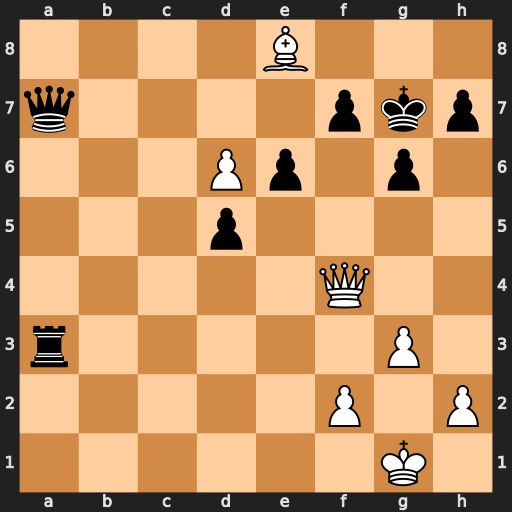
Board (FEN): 4B3/q4pkp/3Pp1p1/3p4/5Q2/r5P1/5P1P/6K1
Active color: w
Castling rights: -
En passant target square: -
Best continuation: d7 Ra1+ Kg2 Qxd7 Bxd7